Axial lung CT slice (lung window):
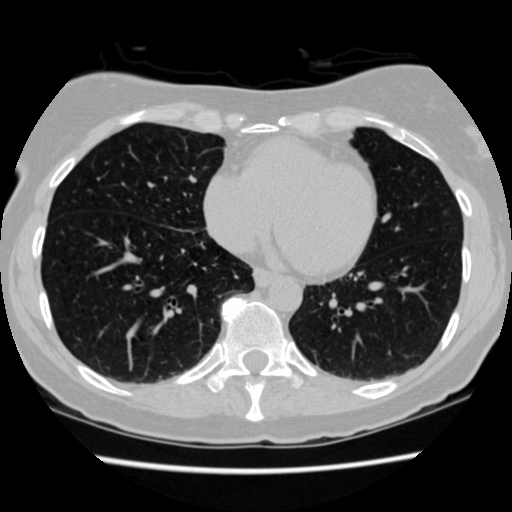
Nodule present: no